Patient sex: F
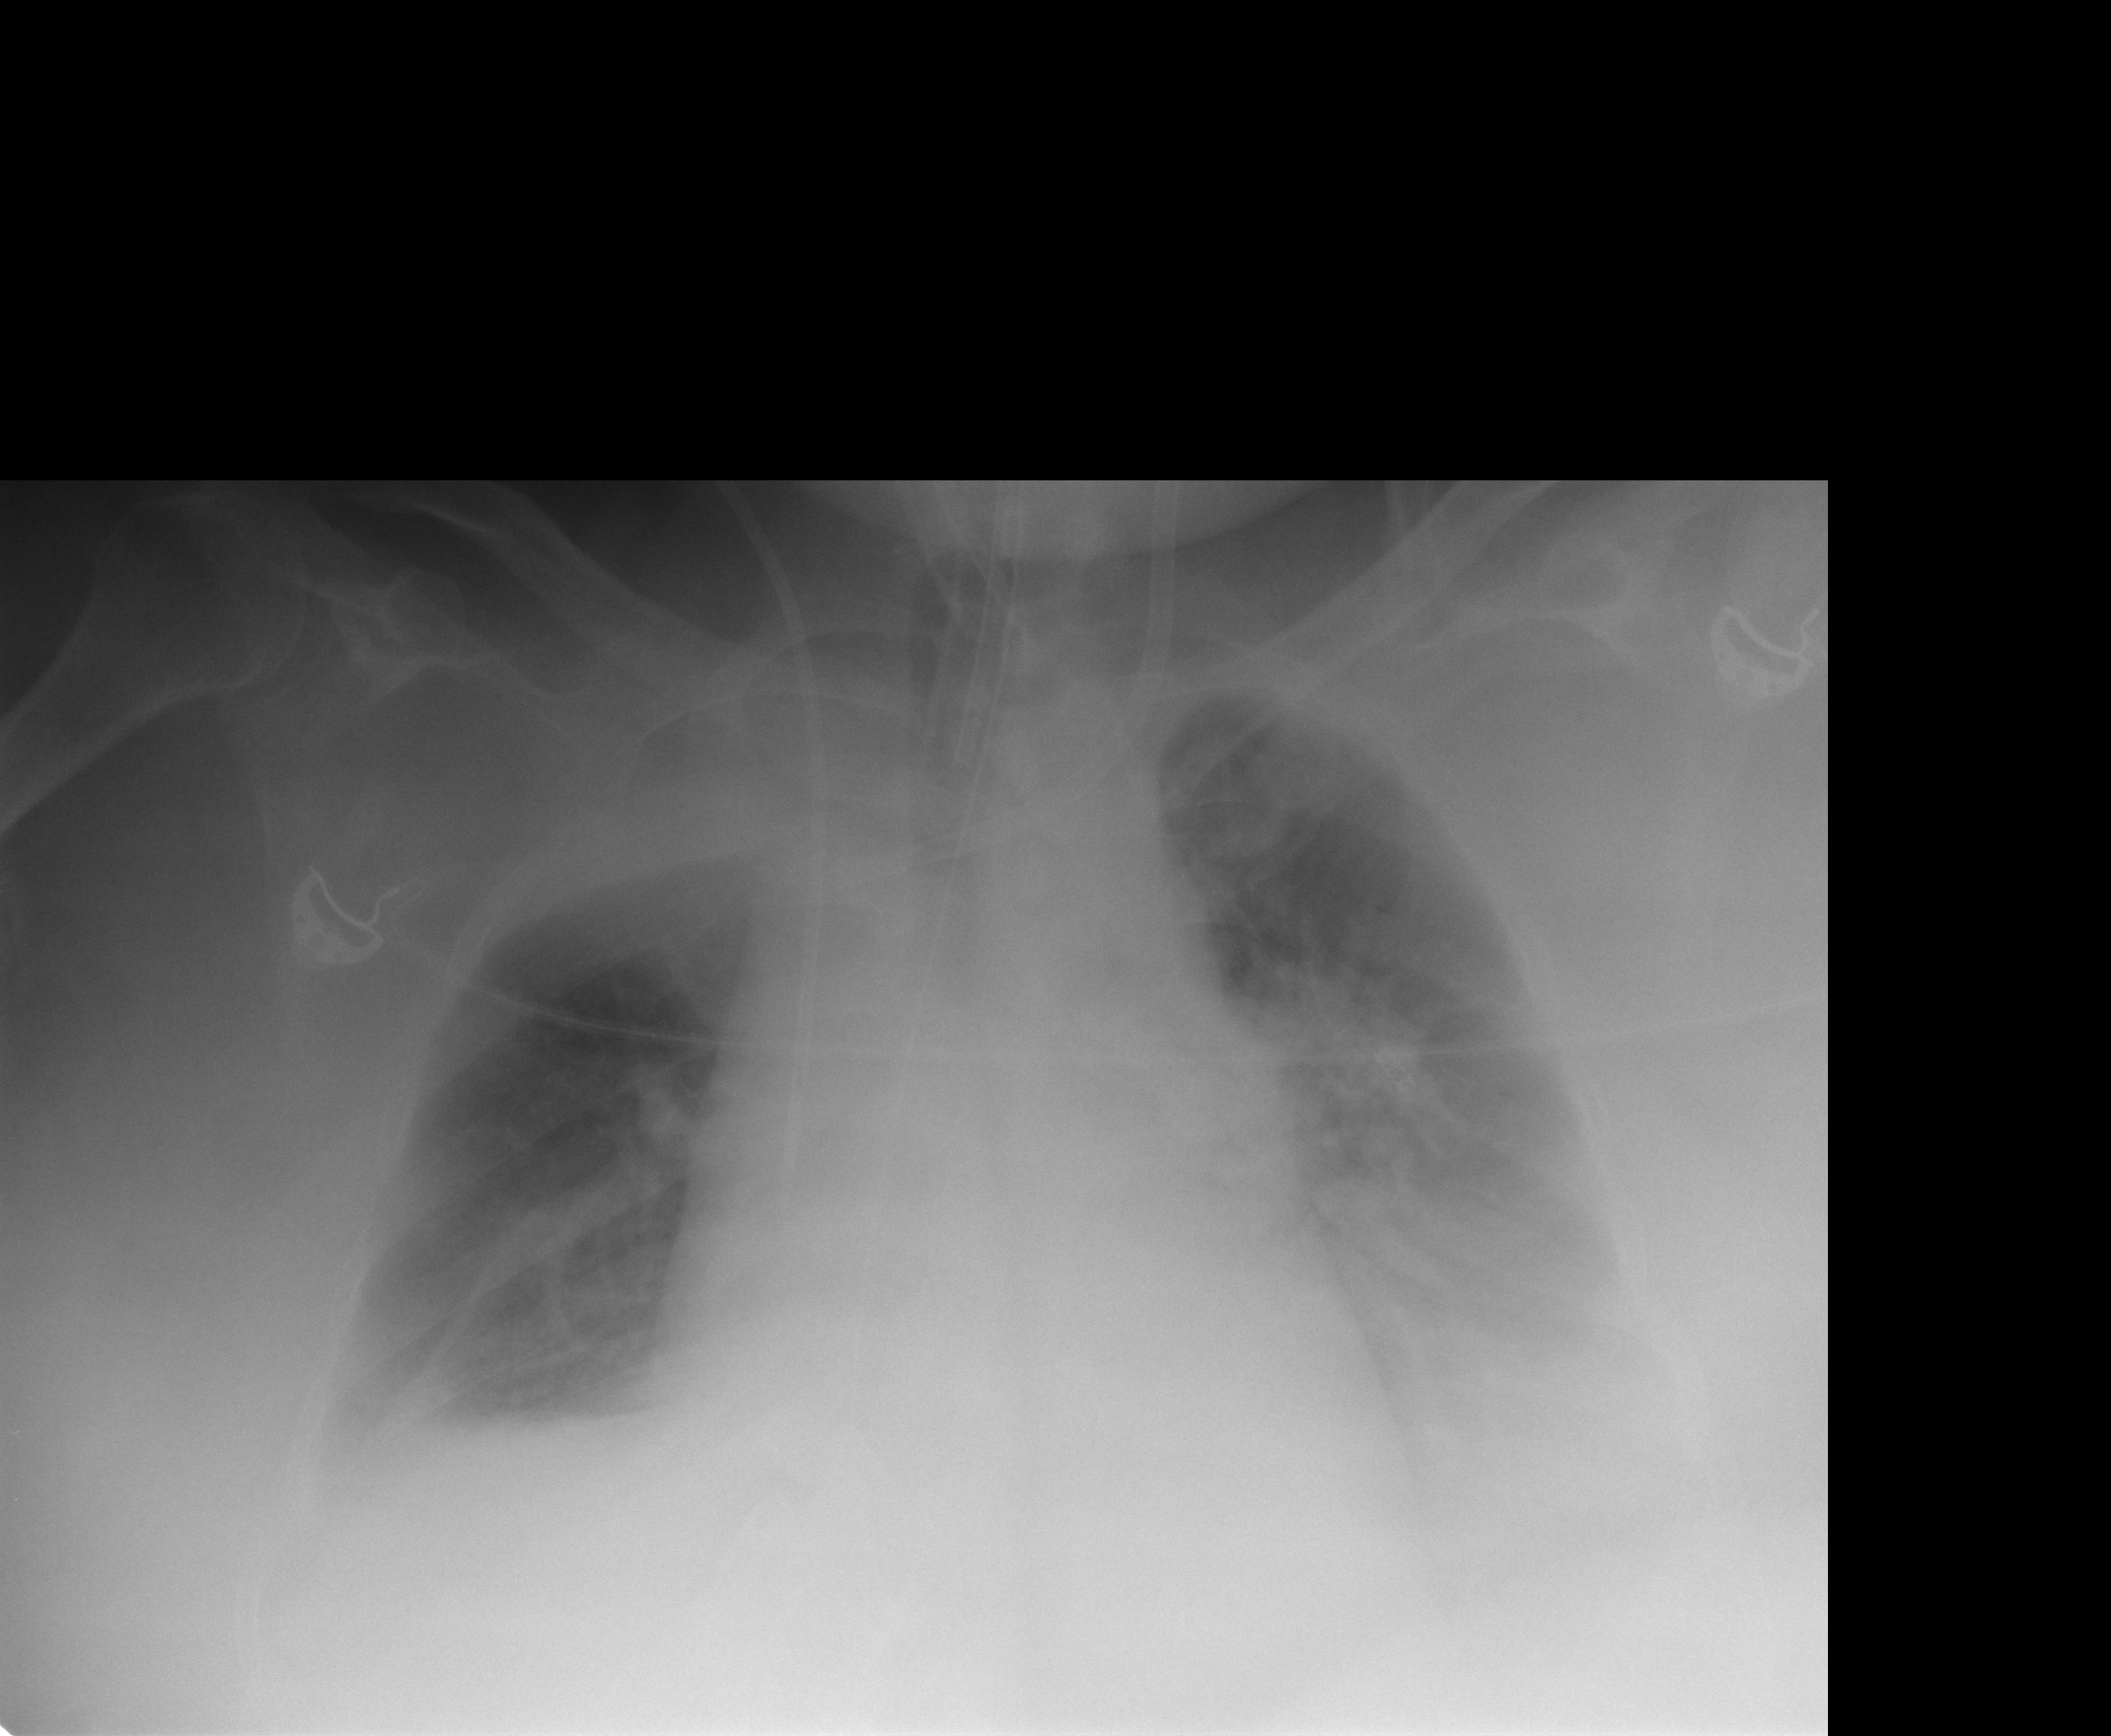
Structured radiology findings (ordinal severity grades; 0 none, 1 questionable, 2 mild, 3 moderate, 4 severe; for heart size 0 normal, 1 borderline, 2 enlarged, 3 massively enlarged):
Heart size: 2
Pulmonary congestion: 2
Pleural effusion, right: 2
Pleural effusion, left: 3
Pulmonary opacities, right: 2
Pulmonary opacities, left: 2
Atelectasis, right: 2
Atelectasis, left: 2